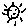
Label: sun